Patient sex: M
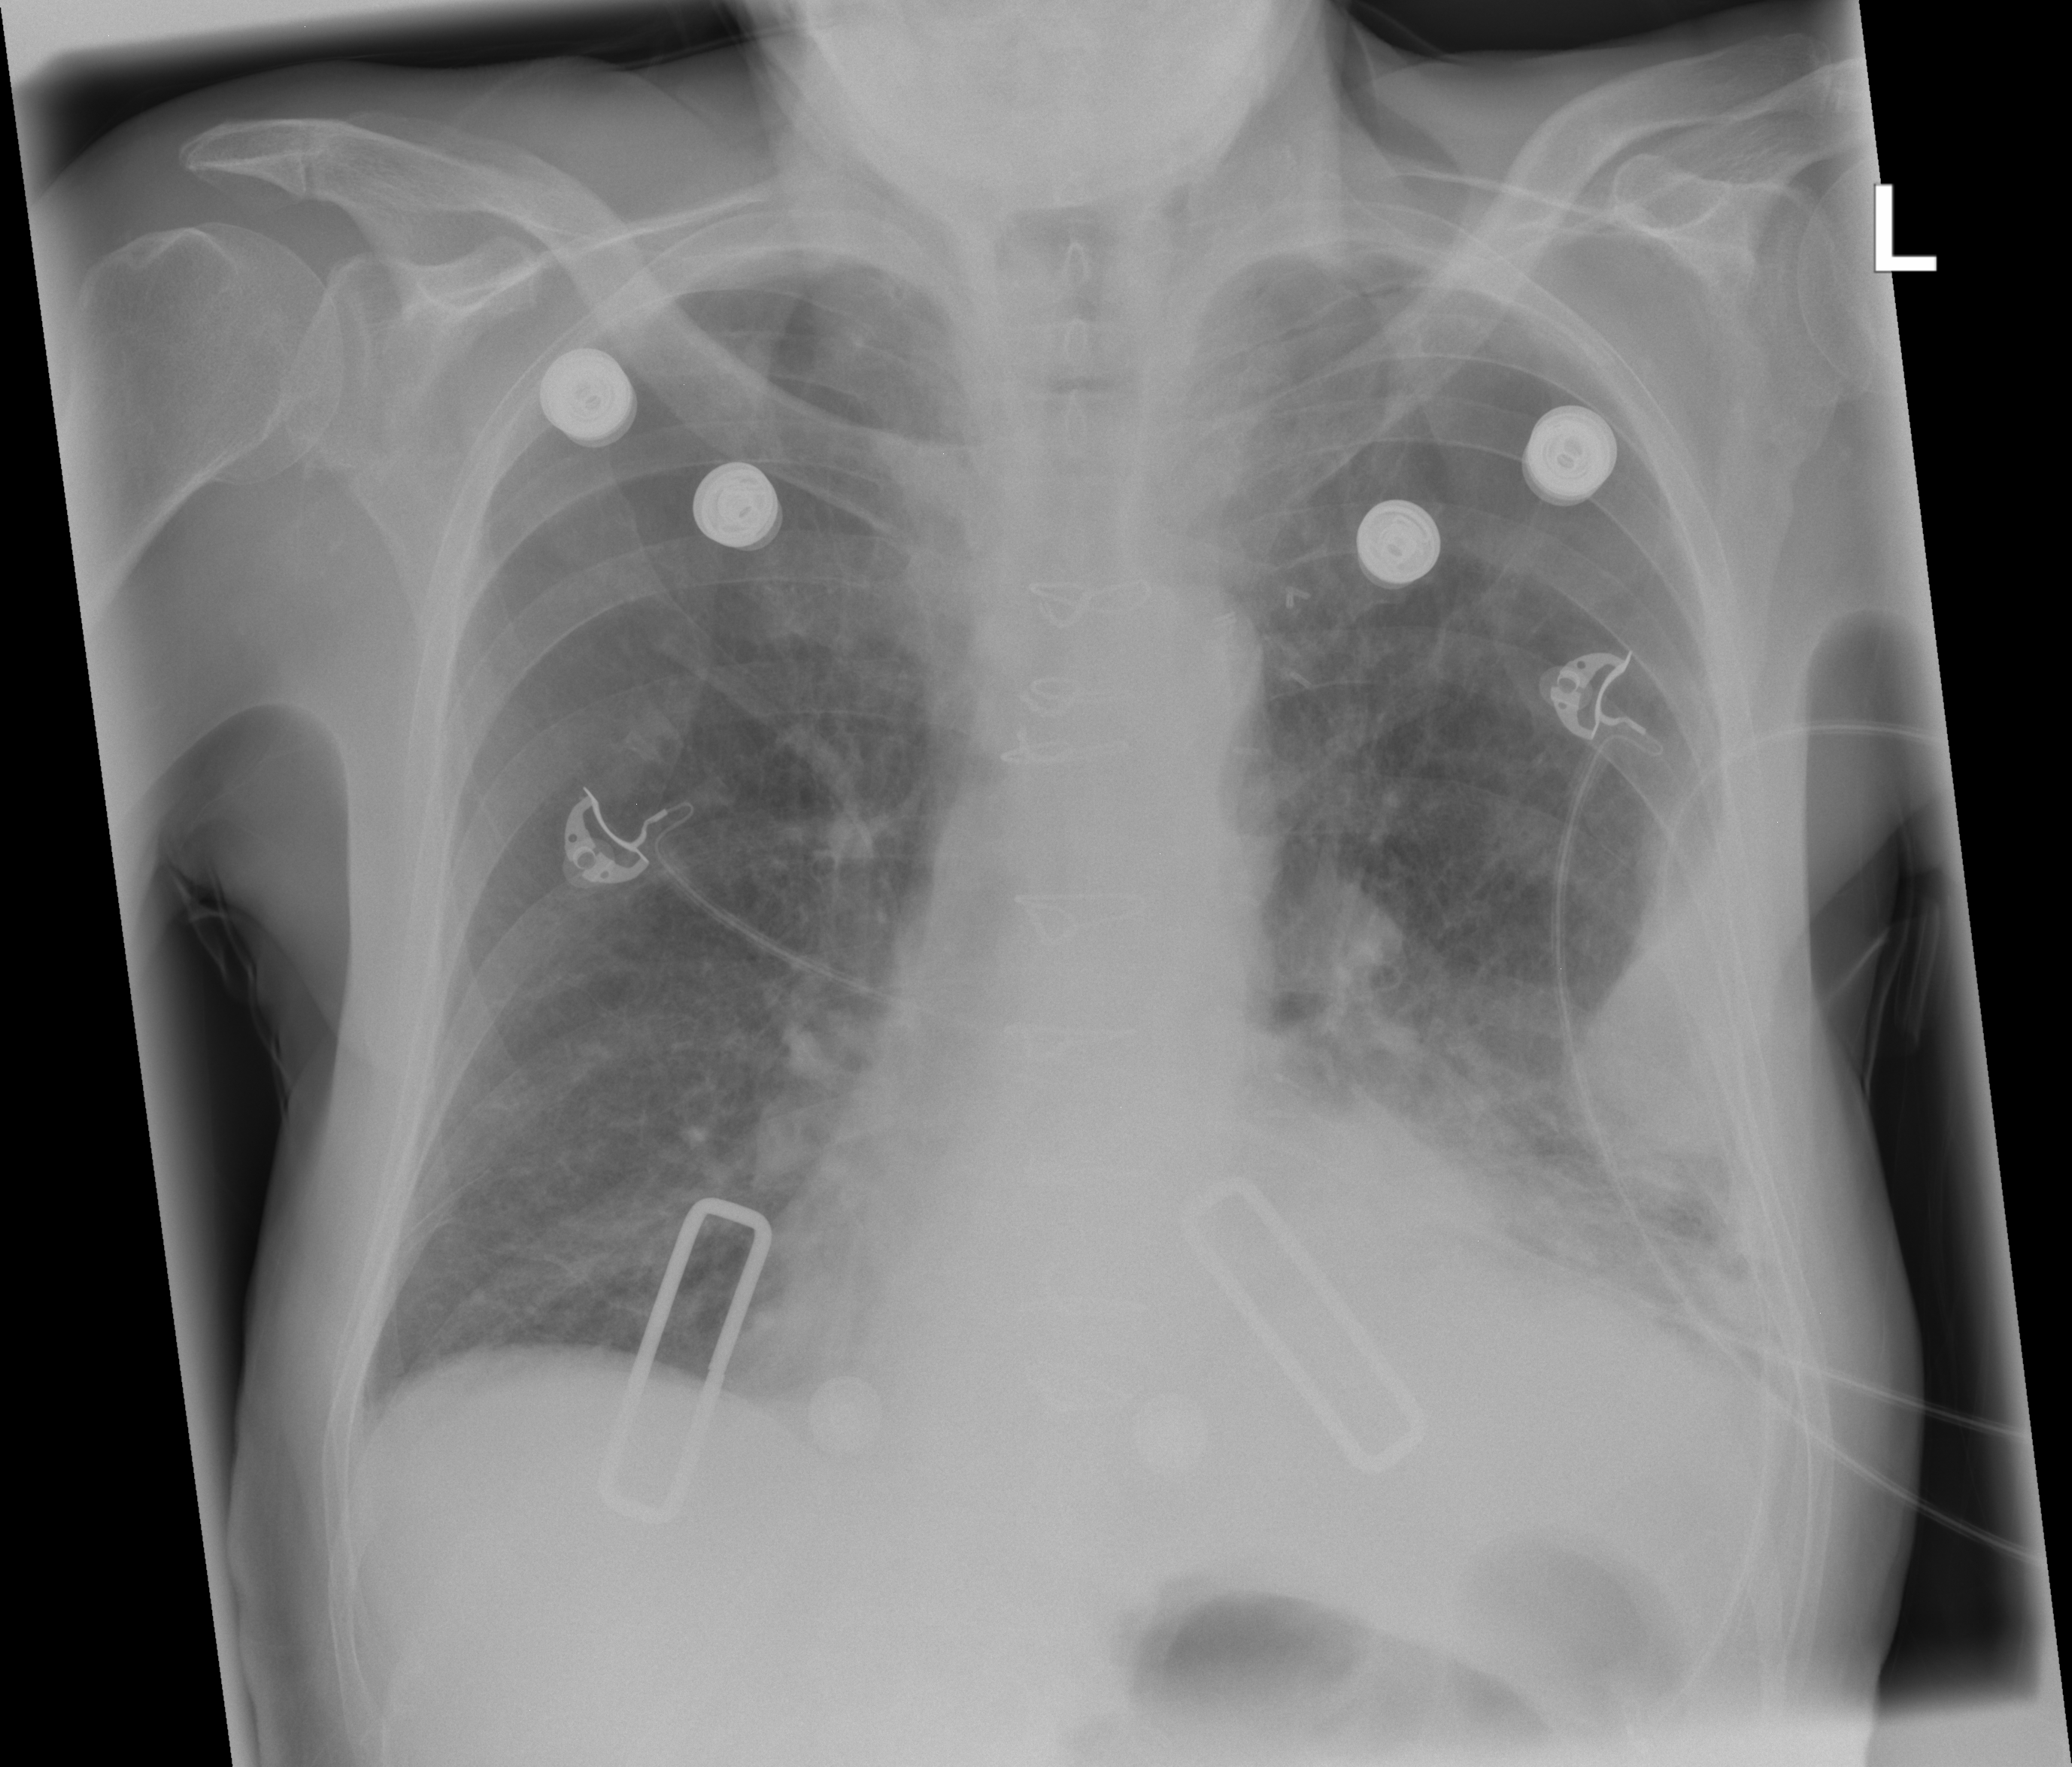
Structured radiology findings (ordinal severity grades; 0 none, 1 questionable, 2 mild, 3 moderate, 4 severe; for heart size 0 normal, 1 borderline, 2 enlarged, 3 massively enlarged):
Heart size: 0
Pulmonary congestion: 2
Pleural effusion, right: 0
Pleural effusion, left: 3
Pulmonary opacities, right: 0
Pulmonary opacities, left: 2
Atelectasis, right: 0
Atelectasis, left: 2